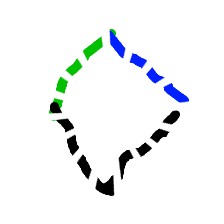
Shape: rhombus